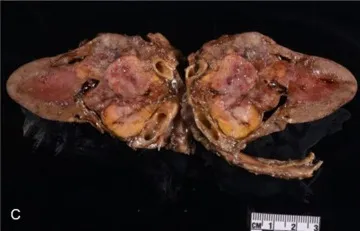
Chemodectoma in the heart of a domestic short-hair cat. The neoplasm effaced the right and left atria, atrioventricular valves, and major blood vessels of the heart. ; formalin-fixed heart.
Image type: pathology (h&e)